Interaction volume radius: 5 \u00c5
Interaction volume height: 35 \u00c5
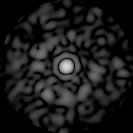
Disorder parameter: 0.8149